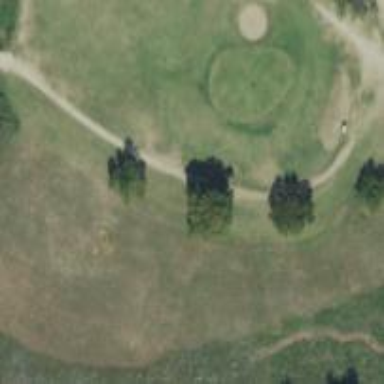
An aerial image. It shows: Path designated for golf carts.